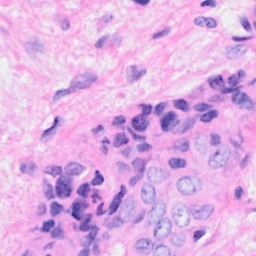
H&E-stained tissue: Breast